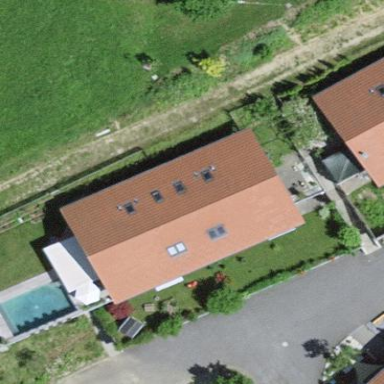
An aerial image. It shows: Simple house.